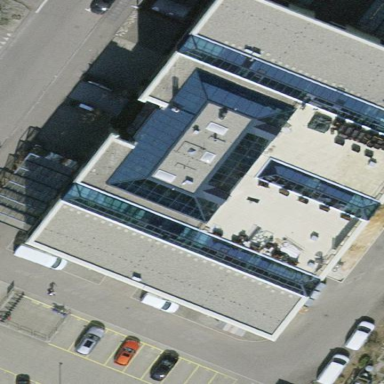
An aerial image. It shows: Commercial building.